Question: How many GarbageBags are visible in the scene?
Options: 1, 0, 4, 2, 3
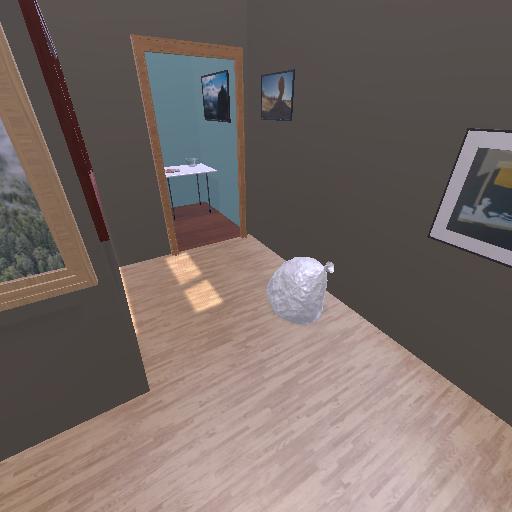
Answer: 1